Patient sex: M
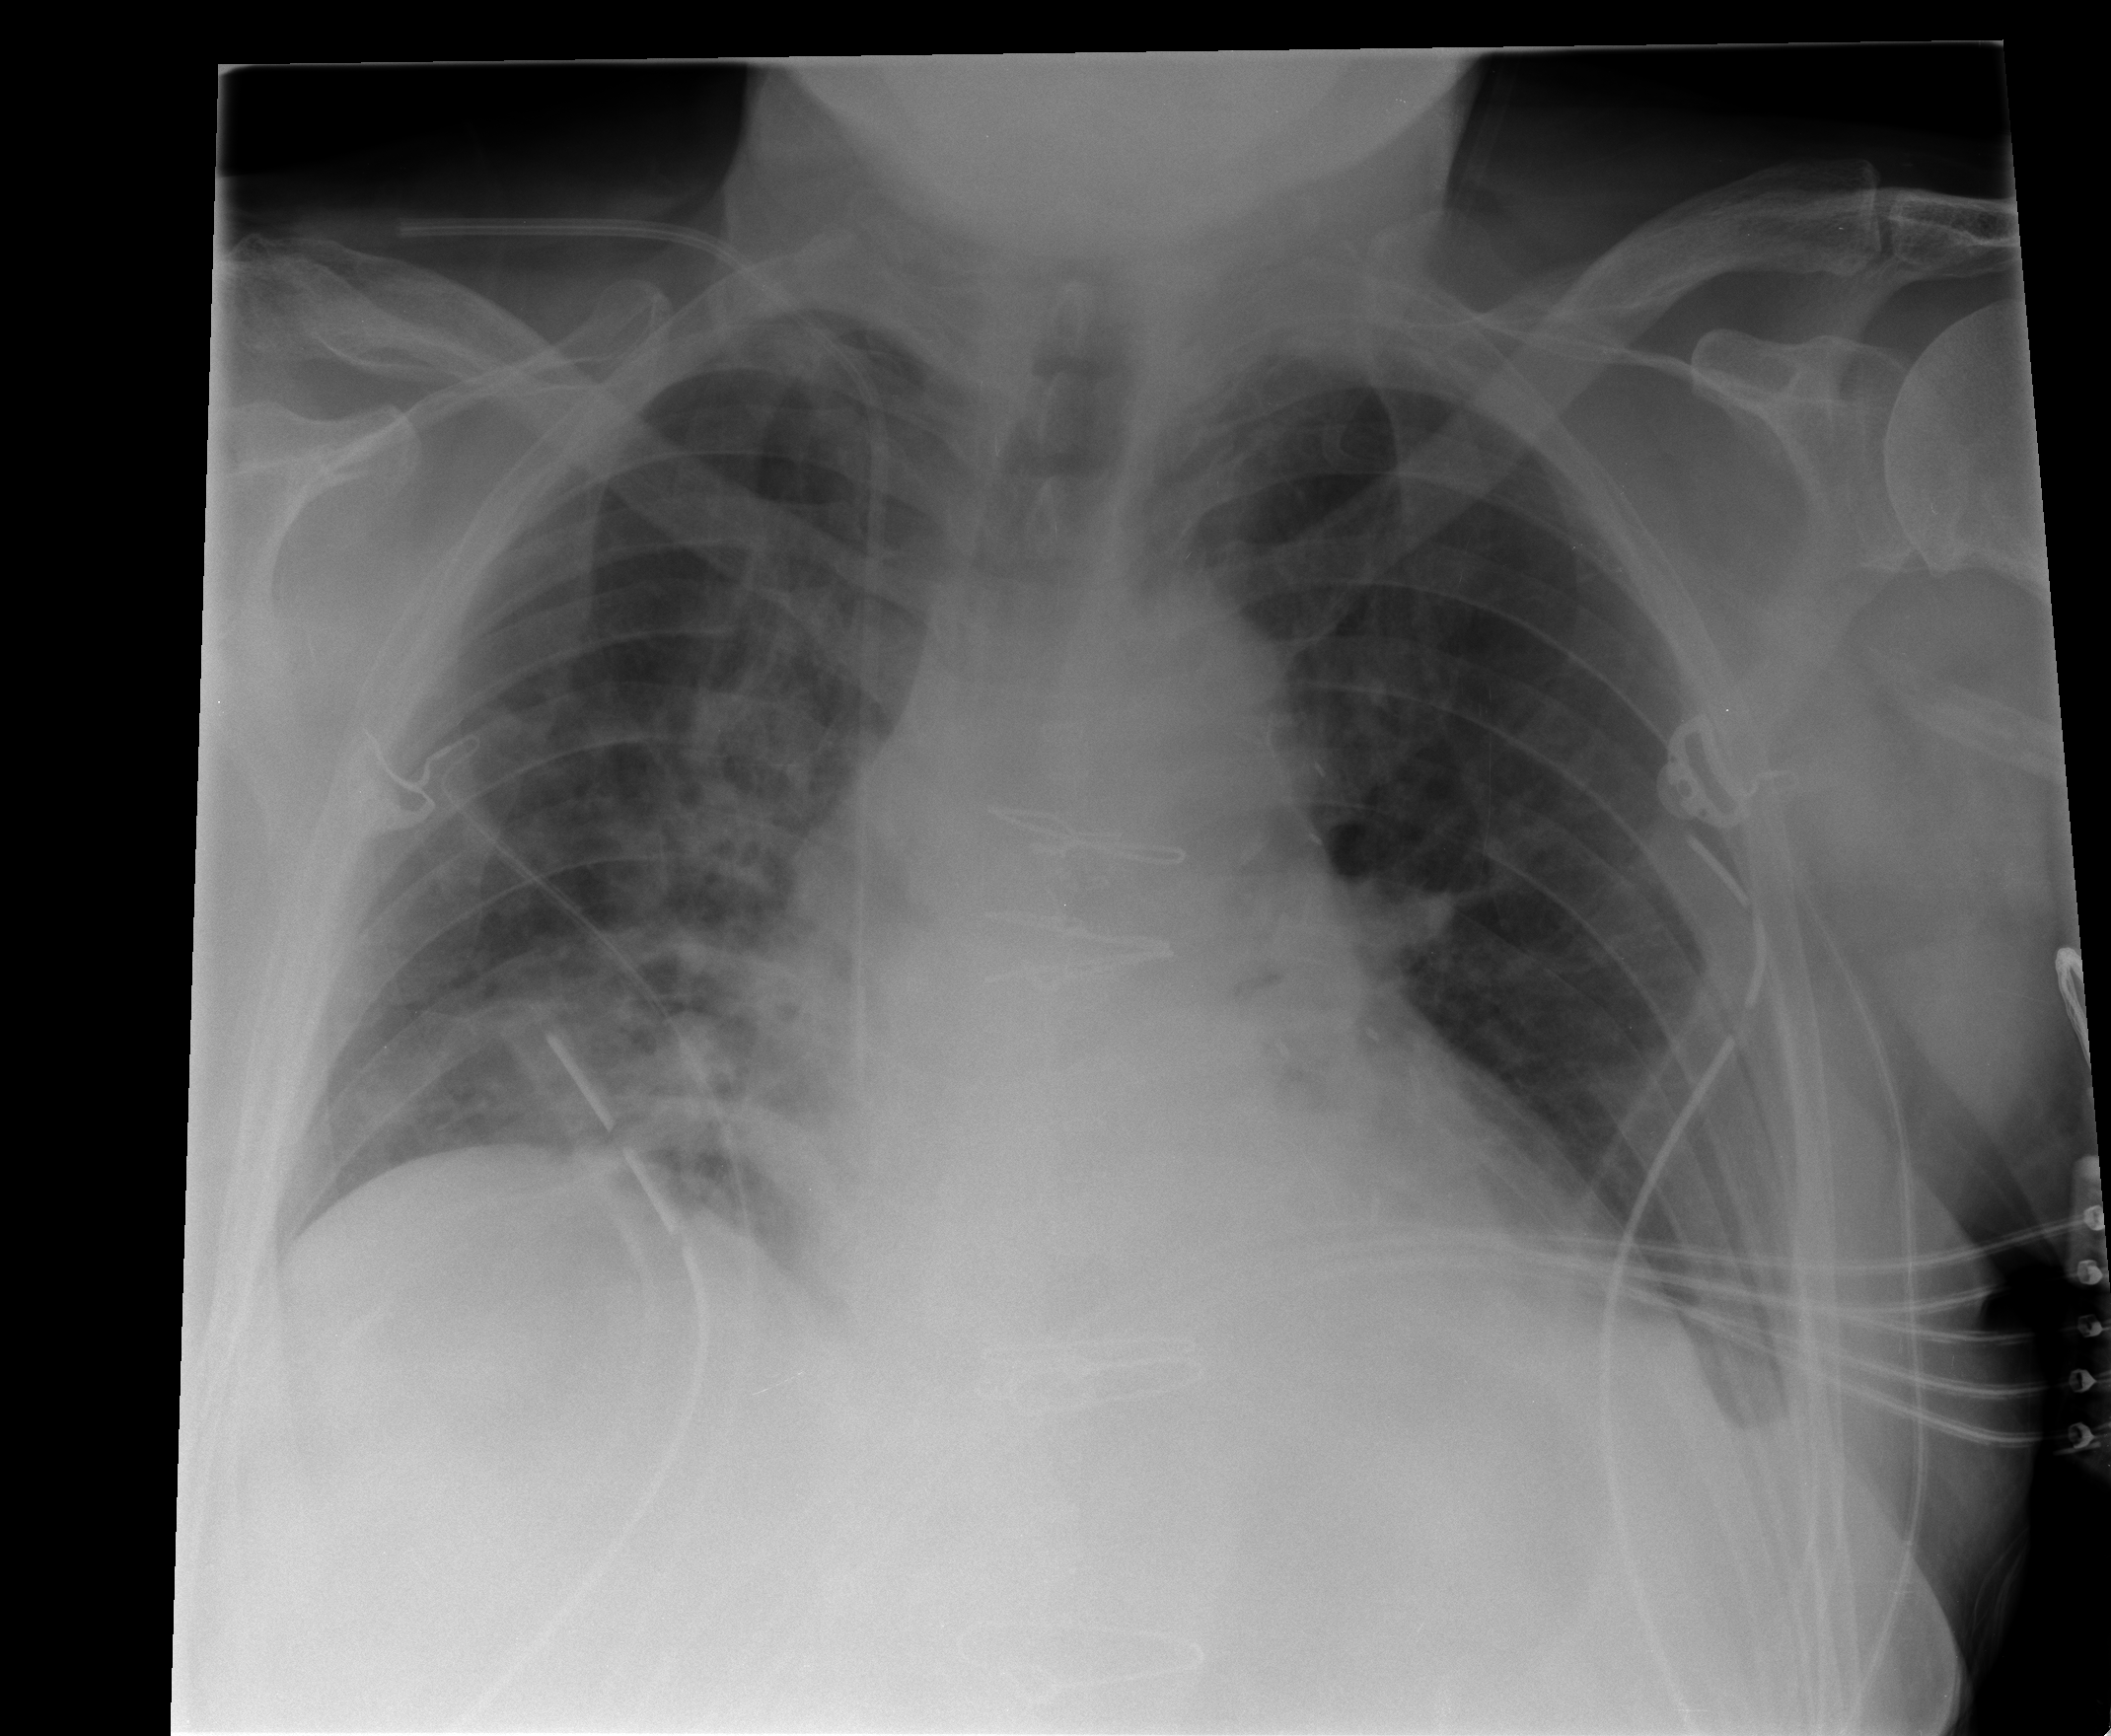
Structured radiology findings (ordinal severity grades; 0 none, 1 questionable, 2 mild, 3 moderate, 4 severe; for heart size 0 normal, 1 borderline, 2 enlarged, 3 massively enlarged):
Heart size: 2
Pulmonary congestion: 0
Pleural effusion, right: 0
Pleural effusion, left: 2
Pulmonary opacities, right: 0
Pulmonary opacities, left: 0
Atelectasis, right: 2
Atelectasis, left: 0